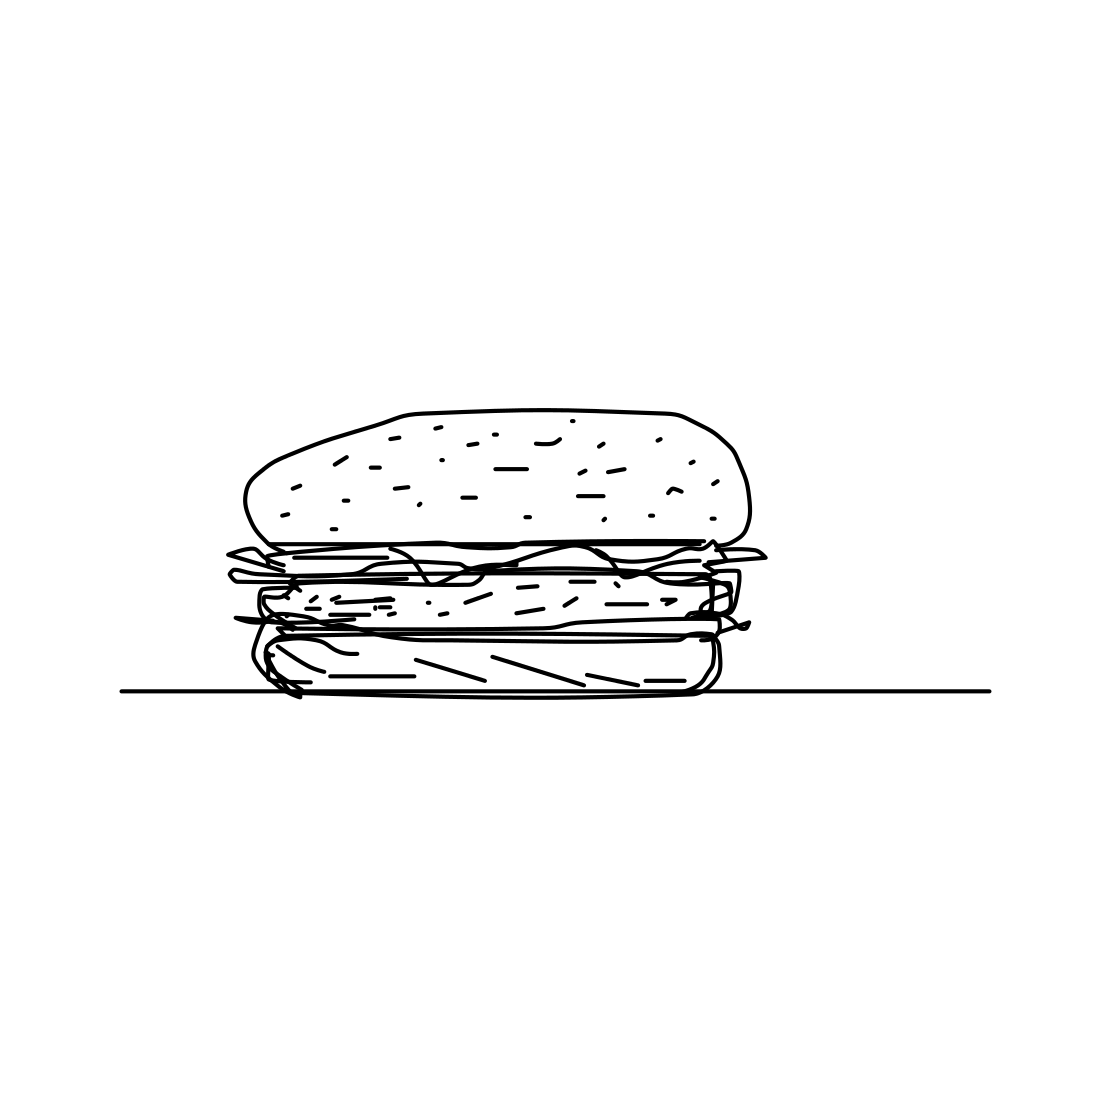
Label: hamburger